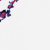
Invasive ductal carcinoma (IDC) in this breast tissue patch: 0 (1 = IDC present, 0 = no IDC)